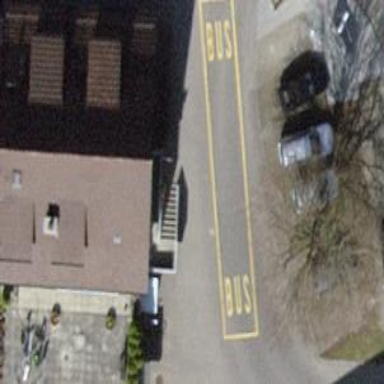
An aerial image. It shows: Public transport stop position.